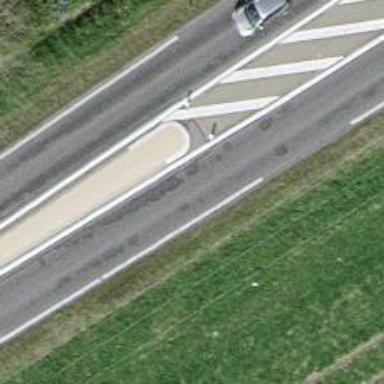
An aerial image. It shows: Primary road with asphalt surface.